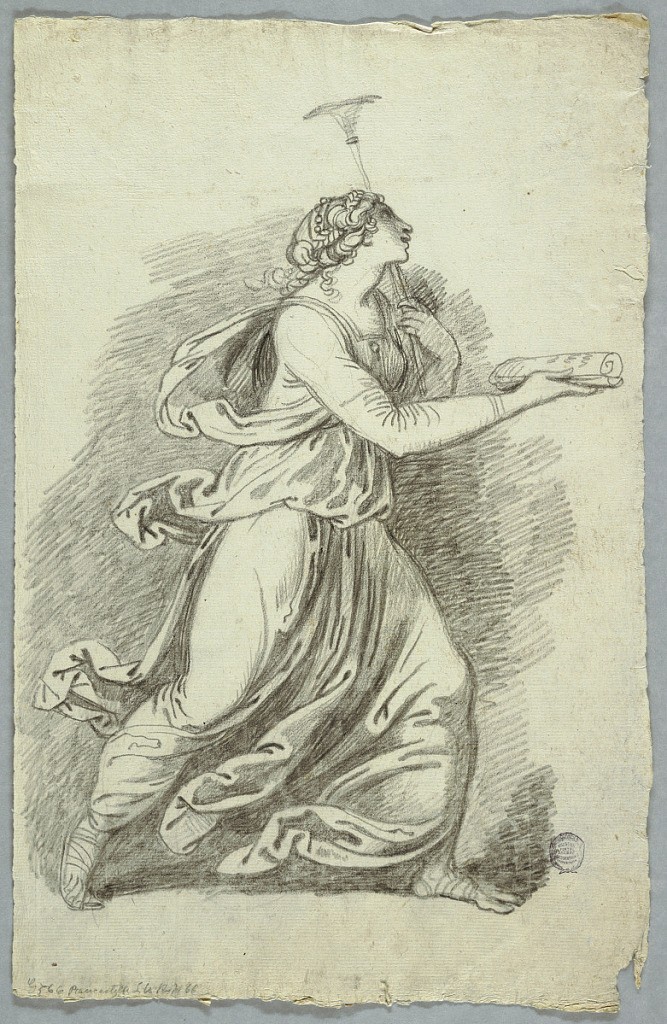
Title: Polyhymnia, Muse of Eloquence
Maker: Felice Giani, Italian, 1758–1823
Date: ca. 1820
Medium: Black chalk on laid paper
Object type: Drawing
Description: A woman seen in profile hurrying toward the right, holding a trumpet and scroll.